Question: I am recently new to CSS and HTML and I have a problem while aligning my logo and Title in the header:

I have tried several solutions but I have not succeed. I would appreciate if you could give me a hint with it. Thanks.
HTML CODE:
'''
<! DOCTYPE html>
<html>
<head>
<meta charset="UTF-8">
<title>Title goes here</title>
<meta name="description" content="Description of your site goes here">
<meta name="keywords" content="keyword1, keyword2, keyword3">
<link href="css/style.css" rel="stylesheet" type="text/css">
</head>
<body>
<div class="page">
<div class="header" >
<h1> <img src="images/img1.jpg" width="250" height="190" float="right" /> Some text here </h1>
</div>
</body>
</html>
'''
My CSS CODE:
'''
body {
font-family: sans-serif,Arial;
font-size: 12px;
color: #000000;
margin: 0px;
background-color:#d9d7d7;
}
h1, h2, h3, h4, h5, h6, p, ul, ol, li, form, input, textarea {
padding: 0px;
margin: 0px;
color: black;
}
.page {
width: 1000px;
float: left;
padding: 42px 0px 0px 0px;
position: center;
}
.header {
position:absolute;
top:42px;
margin-left:-500px;
left:50%;
width: 1000px;
height: 200px;
background-color: white;
border-style: solid solid none solid;
border-width: thick;
}
.header h1{
display: inline;
text-align: left;
font-family: cursive;
font-size: 45px;
color: black;
}
'''
Thanks
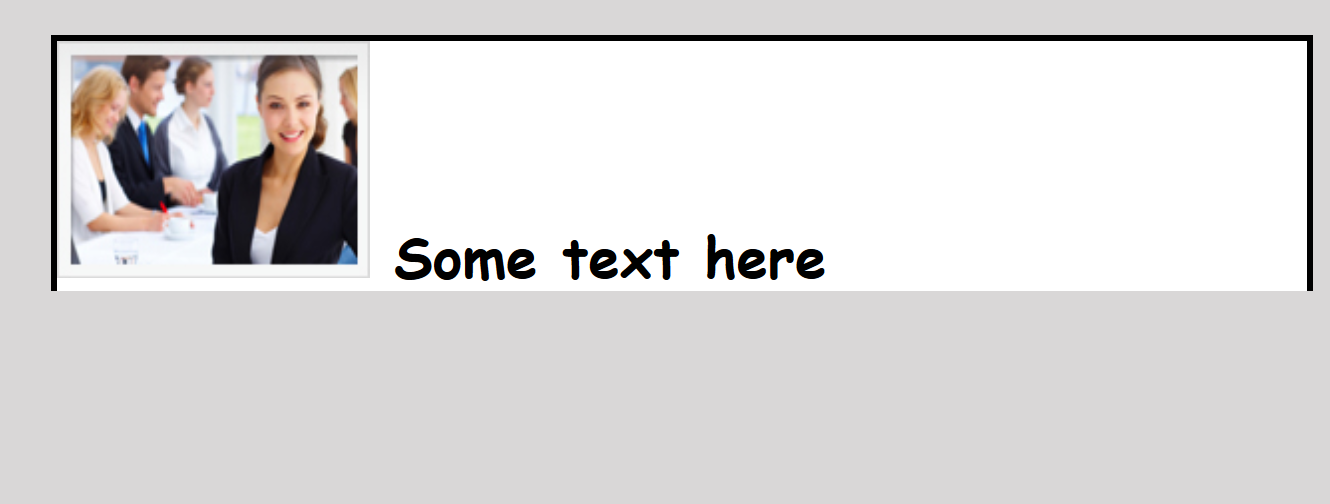
Answer: One solution is to use 'vertical-align: middle' to img like:
'''
body {
font-family: sans-serif, Arial;
font-size: 12px;
color: #000000;
margin: 0px;
background-color: #d9d7d7;
}
h1,
h2,
h3,
h4,
h5,
h6,
p,
ul,
ol,
li,
form,
input,
textarea {
padding: 0px;
margin: 0px;
color: black;
}
.page {
width: 1000px;
float: left;
padding: 42px 0px 0px 0px;
}
.header {
position: absolute;
top: 42px;
margin-left: -500px;
left: 50%;
width: 1000px;
background-color: white;
border-style: solid solid none solid;
border-width: thick;
}
.header h1 {
display: inline;
text-align: left;
font-family: cursive;
font-size: 45px;
color: black;
}
h1 img {
vertical-align: middle;
}
'''
'''
<div class="page">
<div class="header">
<h1> <img src="images/img1.jpg" width="250" height="190" /> Some text here </h1>
</div>
'''
Also 'float="right"' isn't valid html attribute. Take a look here <URL> for valid image html attributes.